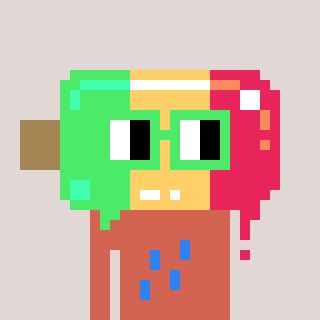
a pixel art character with square light green glasses, a icepop-shaped head and a peachy-colored body on a warm background